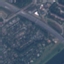
Land use / land cover: Highway